Question: I've setup the Elasticsearch, Logstash, Kibana log viewing tools on my systems. There are 2 machines in my configuration now (Amazon EC2 instances):
- -
On logstash-server, this what my configs (in different files) look like :-
'''
input {
lumberjack {
port => 5000
type => "logs"
ssl_certificate => "/etc/pki/tls/certs/logstash-forwarder.crt"
ssl_key => "/etc/pki/tls/private/logstash-forwarder.key"
}
}
filter {
if [type] == "syslog" {
grok {
match => { "message" => "%{SYSLOGTIMESTAMP:syslog_timestamp} %{SYSLOGHOST:syslog_hostname} %{DATA:syslog_program}(?:\[%{POSINT:syslog_pid}\])?: %{GREEDYDATA:syslog_message}" }
add_field => [ "received_at", "%{@timestamp}" ]
add_field => [ "received_from", "%{host}" ]
}
syslog_pri { }
date {
match => [ "syslog_timestamp", "MMM d HH:mm:ss", "MMM dd HH:mm:ss" ]
}
}
}
output {
elasticsearch { host => localhost }
stdout { codec => rubydebug }
}
'''
On logstash-forwarder, this what my config file looks like, it forwards the /var/log/messages, /var/log/secure logs to logstash-server
'''
{
"network": {
"servers": [ "54.251.120.171:5000" ],
"timeout": 15,
"ssl ca": "/etc/pki/tls/certs/logstash-forwarder.crt"
},
"files": [
{
"paths": [
"/var/log/messages",
"/var/log/secure"
],
"fields": { "type": "syslog" }
}
]
}
'''
This is what my Kibana interface looks like after it has fetched the indexed logs from Elasticsearch.

So my question is, I need a way to retrieve IP address of the logstash-forwarder i.e. 54.249.59.224 in case there's a log event.
The reason why I'm asking this is in a real scenario, we might have many logstash-forwarders (say 10), with all 10 of them sending logs to our logstash-server. So I need someway to tag all the log events, so that I can identify which logstash-server has sent which log event.
I'll need to use the IP address (maybe some other information as well) to search for log events in the Kibana interface.
Can someone please help me to do this? :)
Or incase someone has a better idea how to do this effectively in a different way, you're most welcome!
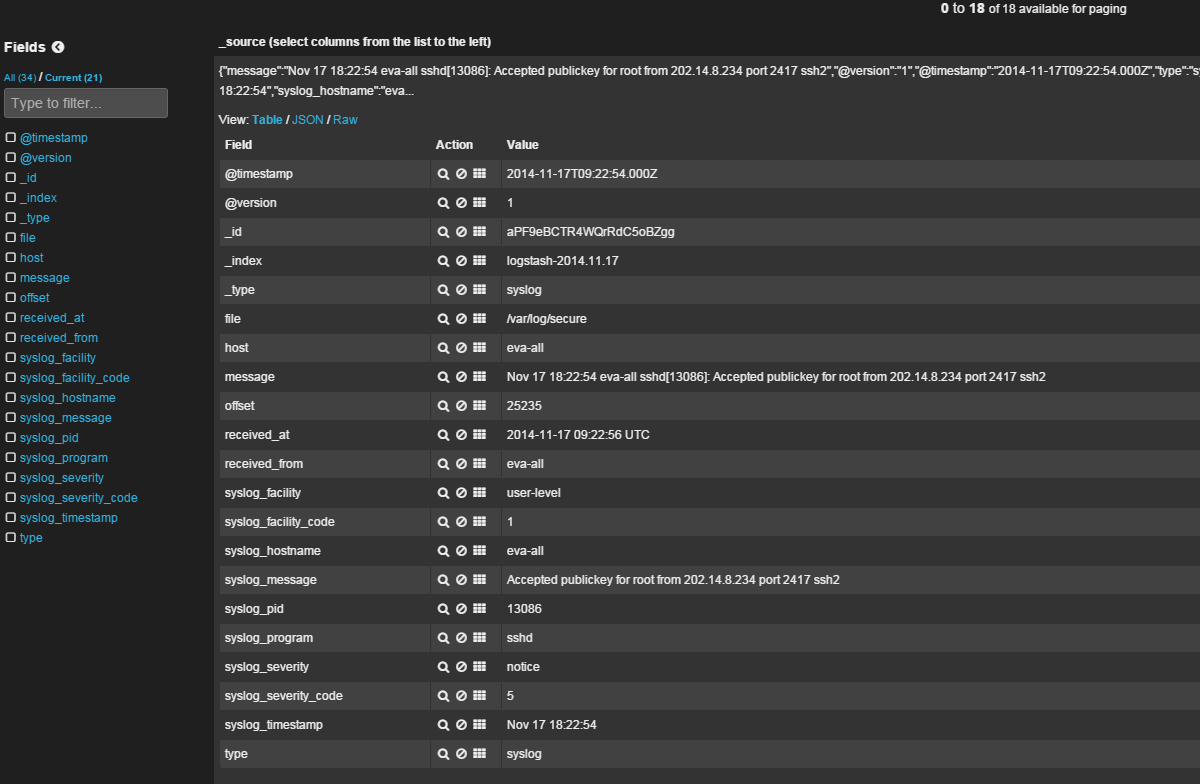
Answer: You will need to modify the Lumberjack input filter and server to do this. See the following diffs:
<URL>
<URL>
Until these changes get merged into logstash-forwarder and logstash-input-lumberjack, the easiest way to use this right now is to modify your installed files directly. If you're using the current Debian packages, they are here:
'''
/opt/logstash/lib/logstash/inputs/lumberjack.rb
/opt/logstash/vendor/bundle/jruby/1.9/gems/jls-lumberjack-0.0.20/lib/lumberjack/server.rb
'''
To the input filter configuration file (e.g. /etc/logstash/conf.d/01-lumberjack-input.conf), add:
'''
client_address_field => "client_address"
'''
Your logstash config should look something like this:
'''
input {
lumberjack {
host => "localhost"
port => 5000
type => "logs"
ssl_certificate => "/etc/pki/tls/certs/logstash-forwarder.crt"
ssl_key => "/etc/pki/tls/private/logstash-forwarder.key"
client_address_field => "client_address"
}
}
'''
Restart logstash on the machine, and check whether the 'client_address' field is now being added to each message.